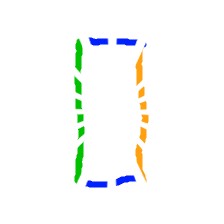
Shape: rectangle